Question: I have a Client/Server model where each client can send a Task to the Server - This is called Task Requesting.
This is a base for a simple distributed-computing library i am after.
""

- - -
So simply:
'''
class CGridTask
{
public:
...
bool Run ();
private:
std::vector<uint8_t> m_vBinary;
std::vector<uint8_t> m_vPayload;
uint32_t m_uiUniqueId;
...
}
'''
The pseudo-diagram shows how it 'works':
'''
[CLIENT1]---[SEND TASK with PAYLOAD: integer value = 10]-->[SERVER]
[SERVER]-->[RUN TASK with PAYLOAD]
[TASK, start]
[TASK, calculate...]
[TASK, calculate...]
[TASK, calculate...]
[TASK, integer value = 10 + some new value]
[TASK, return]
[SERVER]-->[SEND TASK to CLIENT1]
'''
Ok, so when server calls:
'''
pGridTask->Run();
'''
Here is what should happen:
'''
bool CGridTask::Run()
{
// Dump the binary to a temporary file
Dump(m_vBinary);
// Chmod +x
system("chmod +x " + strTempopraryBinaryName);
// Run the binary and pass m_vPayload
...how can i do this?...
// Return true if binary executed
return true;
}
'''
Thank you very much for any input into this!
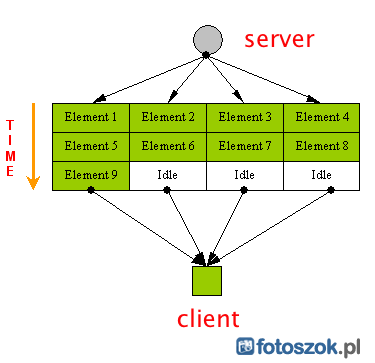
Answer: As an alternative to the other solutions, and depending on how your child process is structured, you could also communicate with your child process through pipes (the usual <URL>.
Sure the performance is worse than with shared memory, but the whole architecture is more flexible, and your various programs would be much less coupled: from the child's point of view, it takes its data from 'stdin' and outputs the results to 'stdout' which makes it easily reusable in other contexts (and it also makes it very easy to reuse "ordinary" interactive programs in the context of your task server without having to adapt them first).